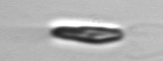
Label: Chrysochromulina